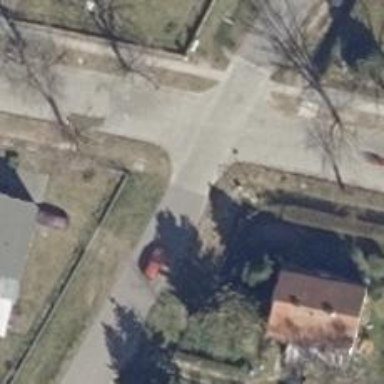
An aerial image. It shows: Asphalt road in residential area.